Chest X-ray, PA view. Patient: 48 years old, sex F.
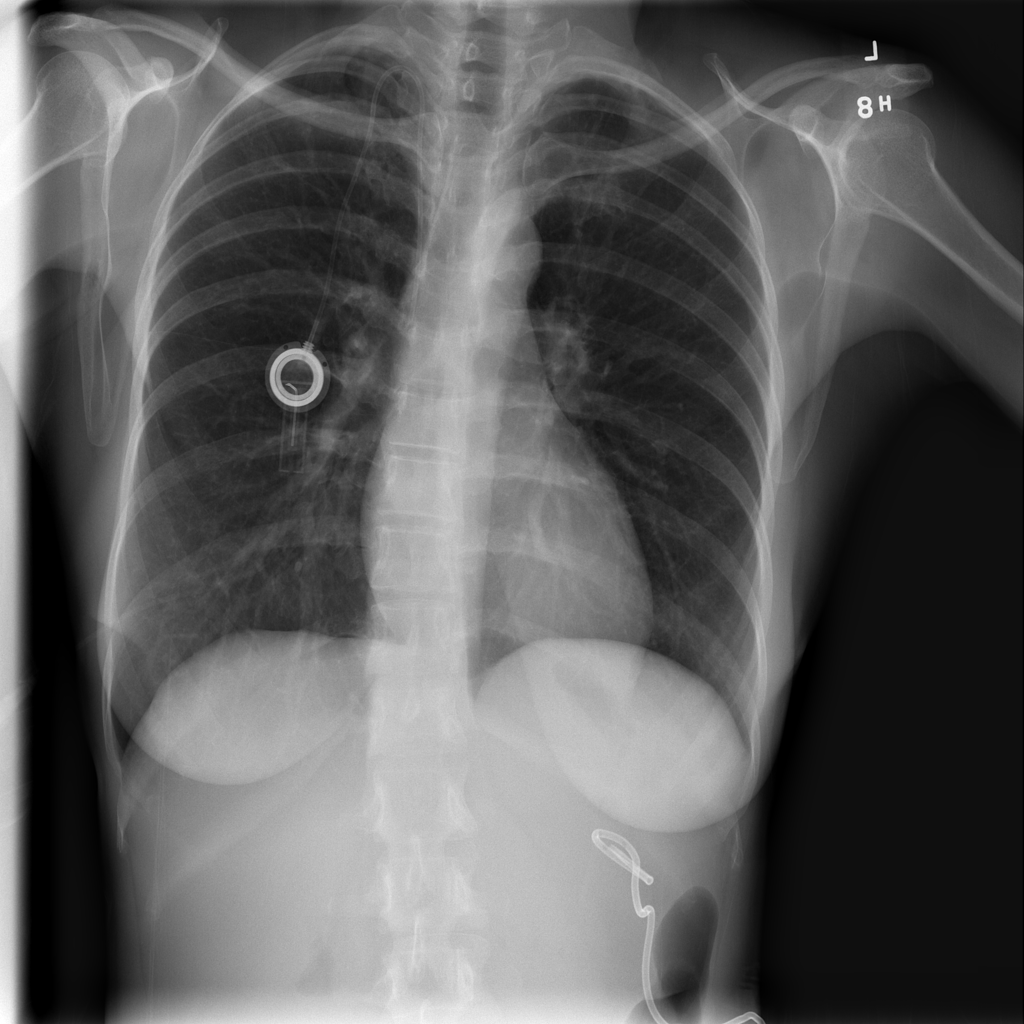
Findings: No Finding